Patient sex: M
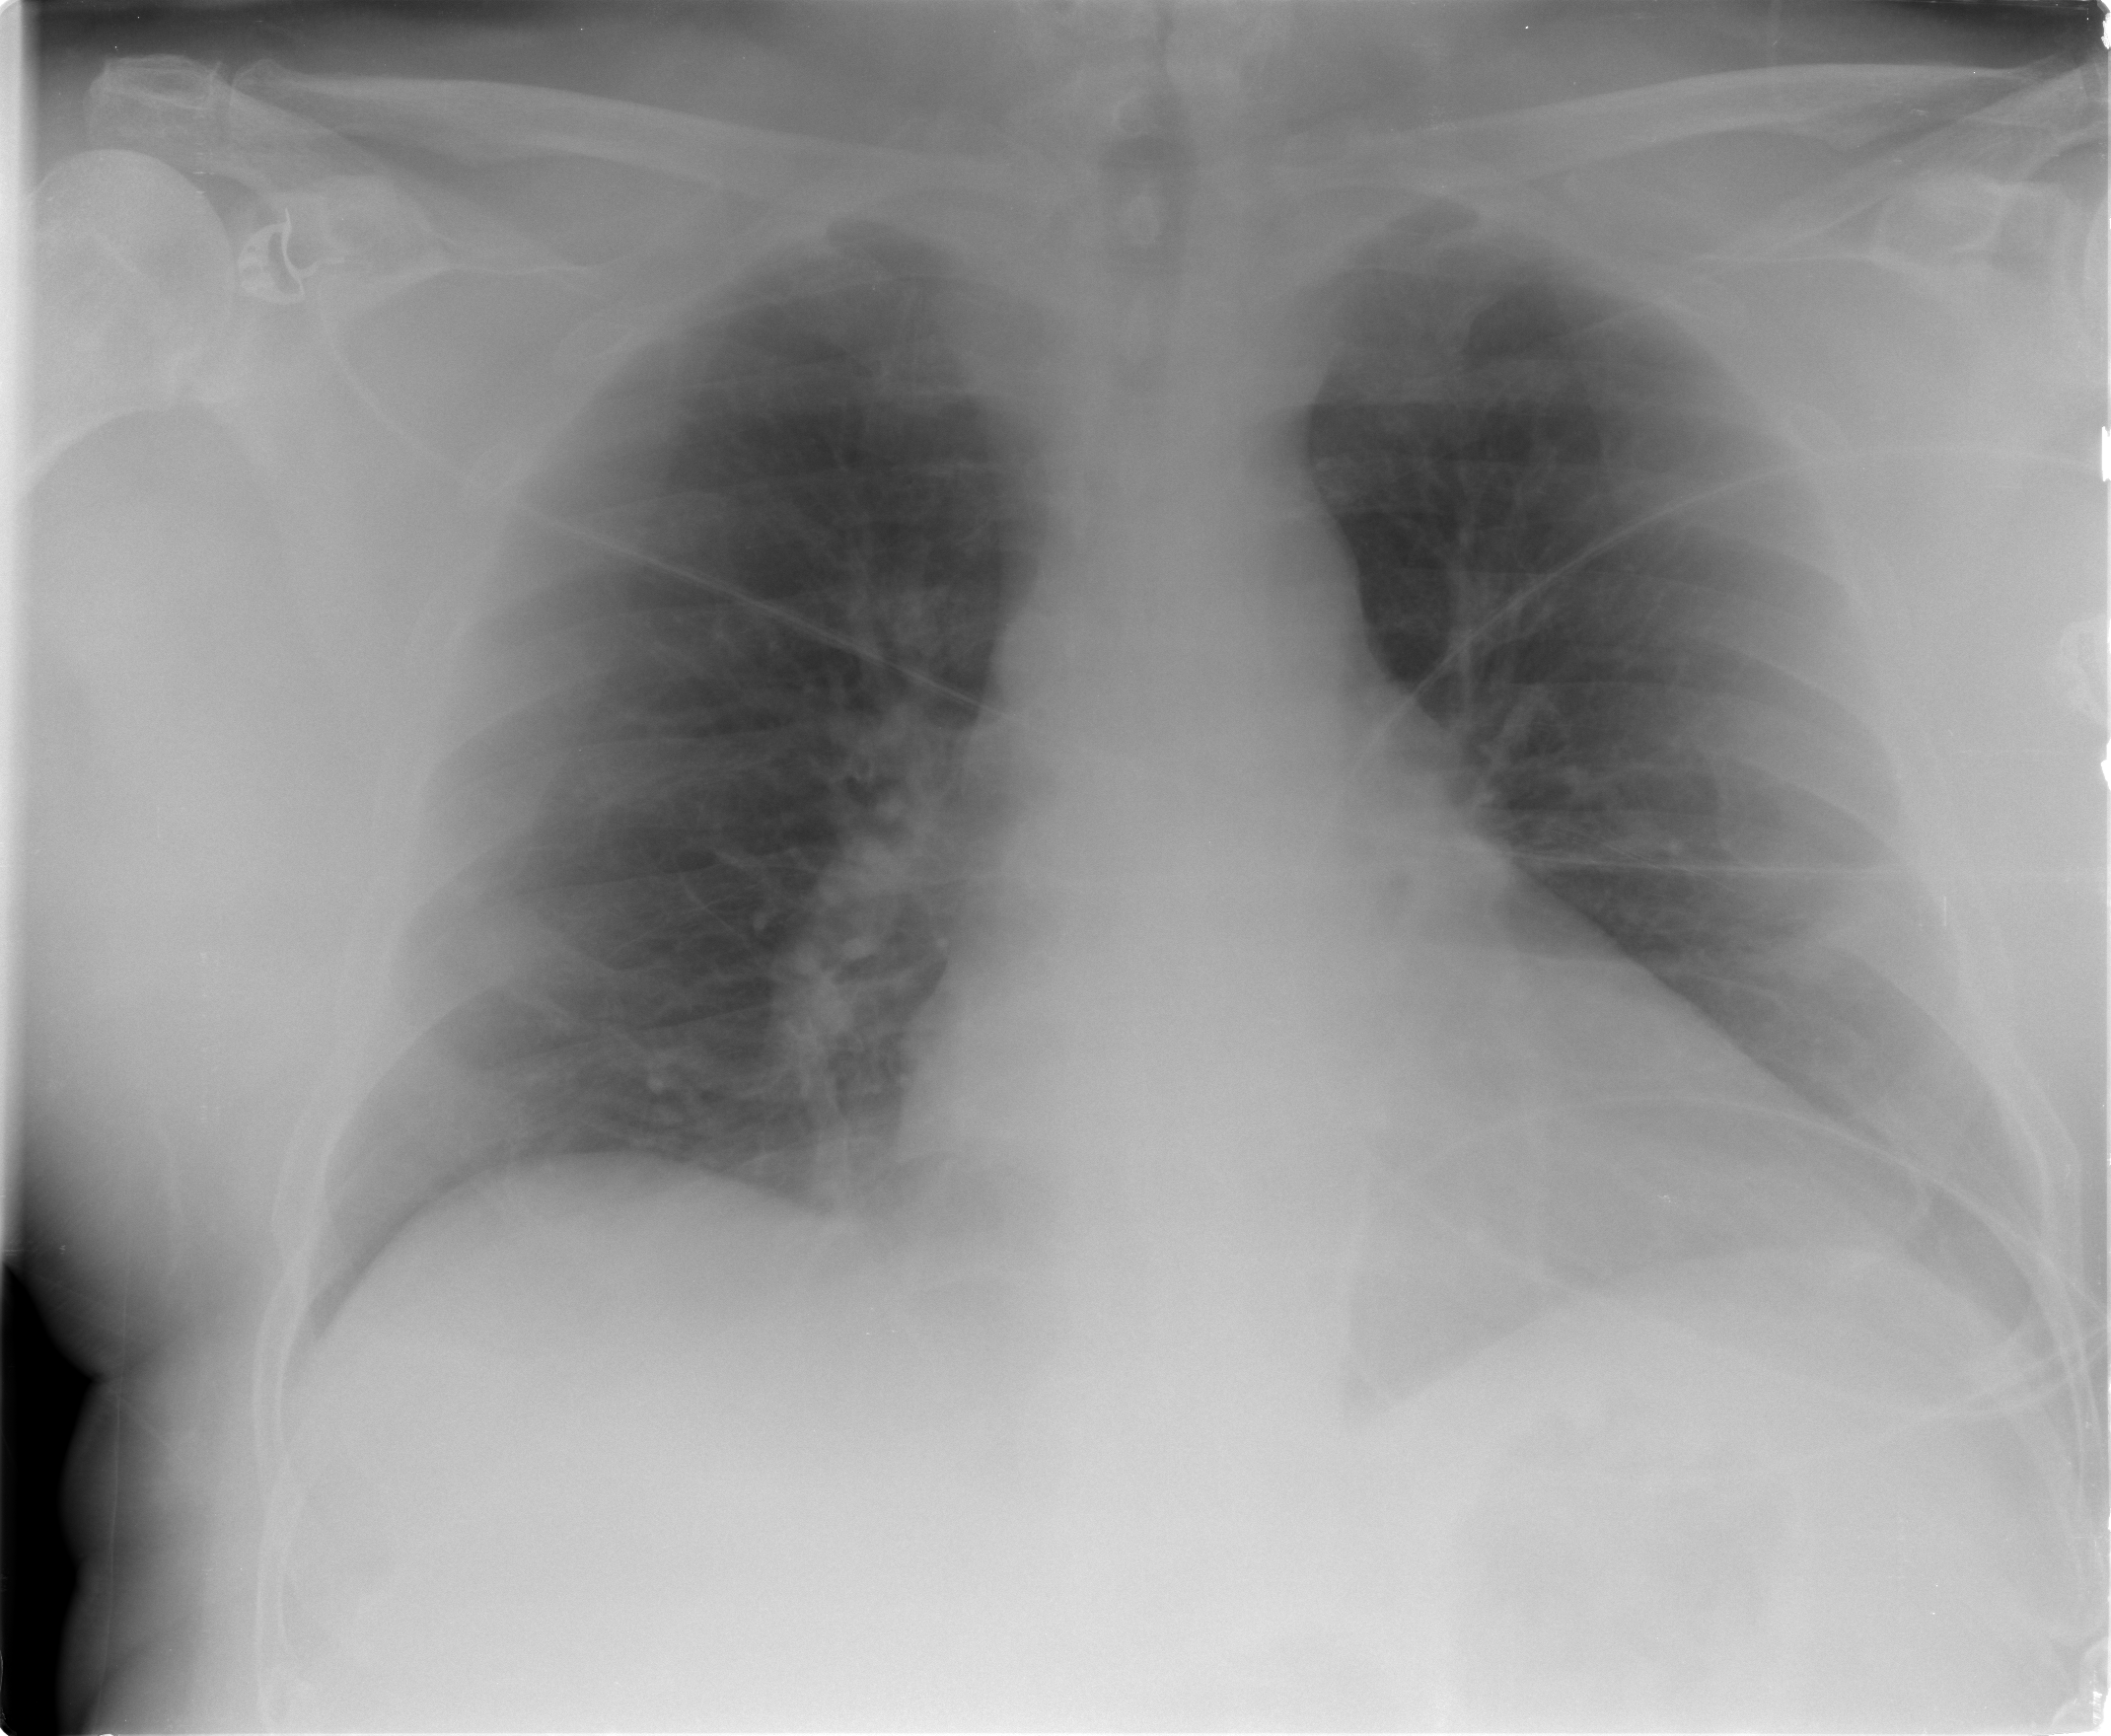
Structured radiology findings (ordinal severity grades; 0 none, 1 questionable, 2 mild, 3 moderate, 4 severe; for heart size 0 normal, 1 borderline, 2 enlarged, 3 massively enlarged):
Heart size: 2
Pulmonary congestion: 0
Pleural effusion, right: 0
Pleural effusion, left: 2
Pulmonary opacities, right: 0
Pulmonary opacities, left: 0
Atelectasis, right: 0
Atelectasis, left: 0